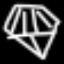
Label: diamond